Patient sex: M
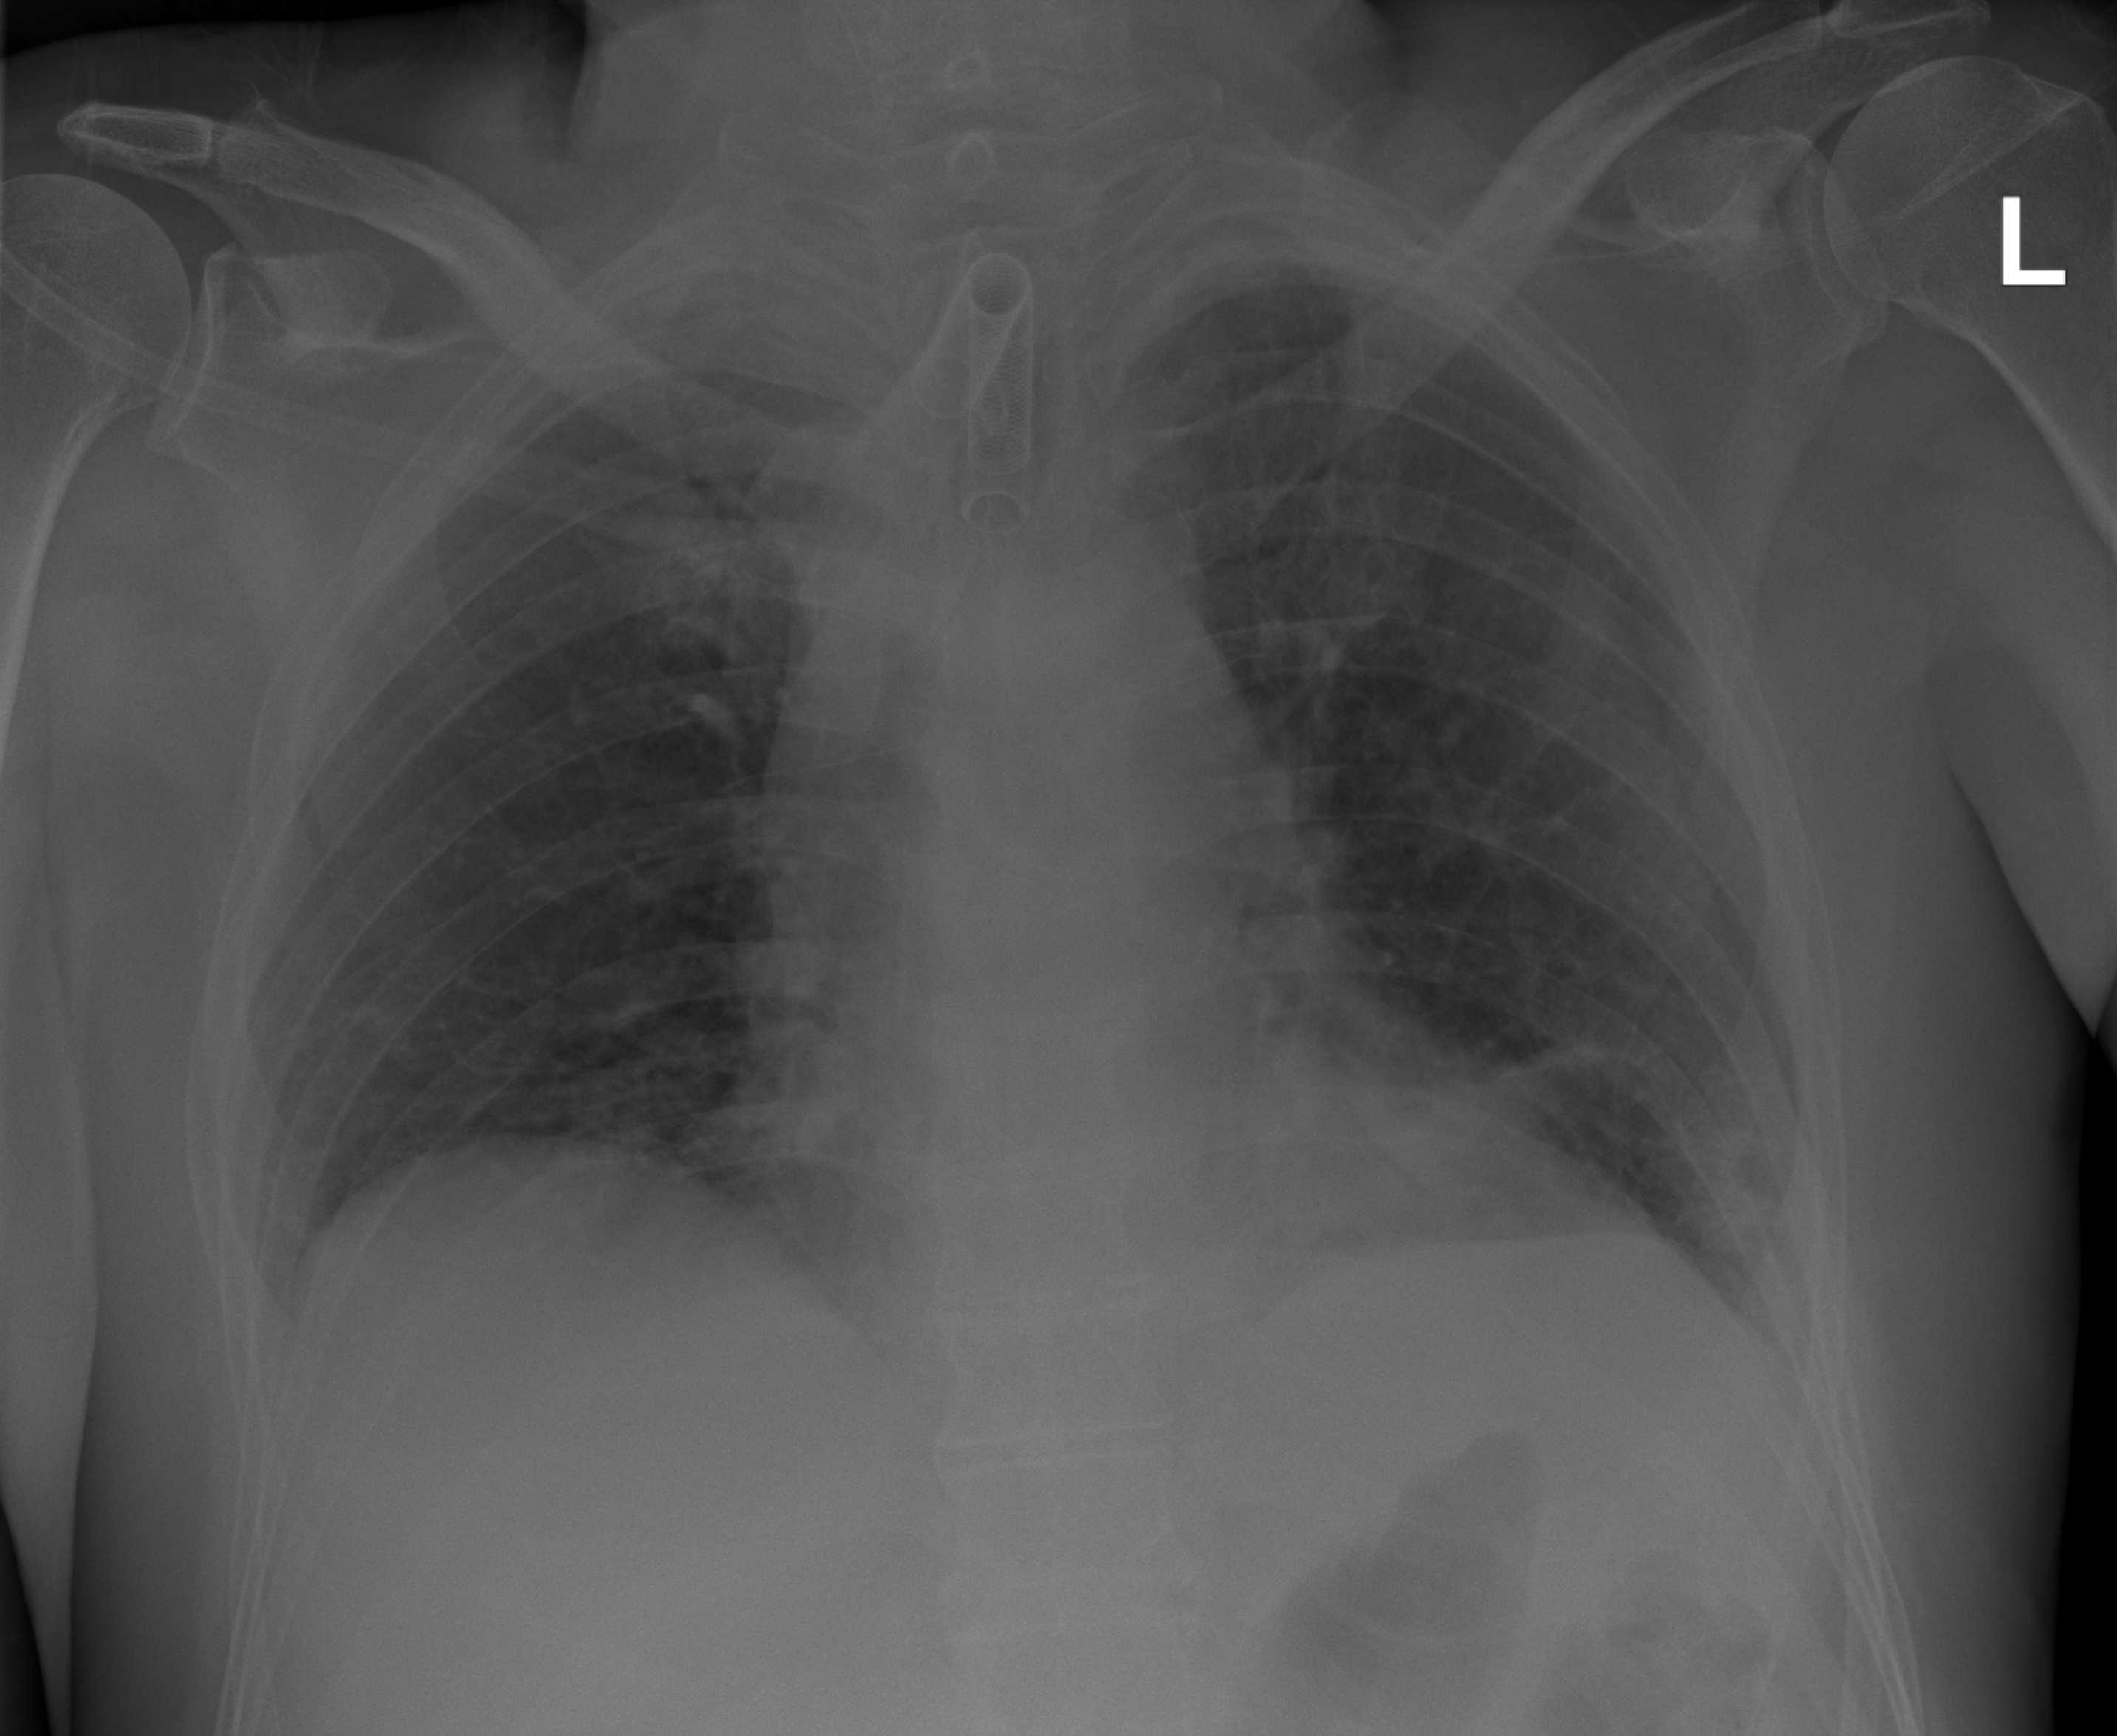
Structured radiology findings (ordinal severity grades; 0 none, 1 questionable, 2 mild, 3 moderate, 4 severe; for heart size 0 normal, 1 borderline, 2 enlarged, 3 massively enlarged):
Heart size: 1
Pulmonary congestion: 2
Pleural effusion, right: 0
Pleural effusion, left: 0
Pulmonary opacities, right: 0
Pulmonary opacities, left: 0
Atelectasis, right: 2
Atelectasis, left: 2